Field crop: tomato
Growth stage: 1
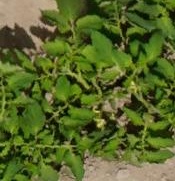
Species: tomato